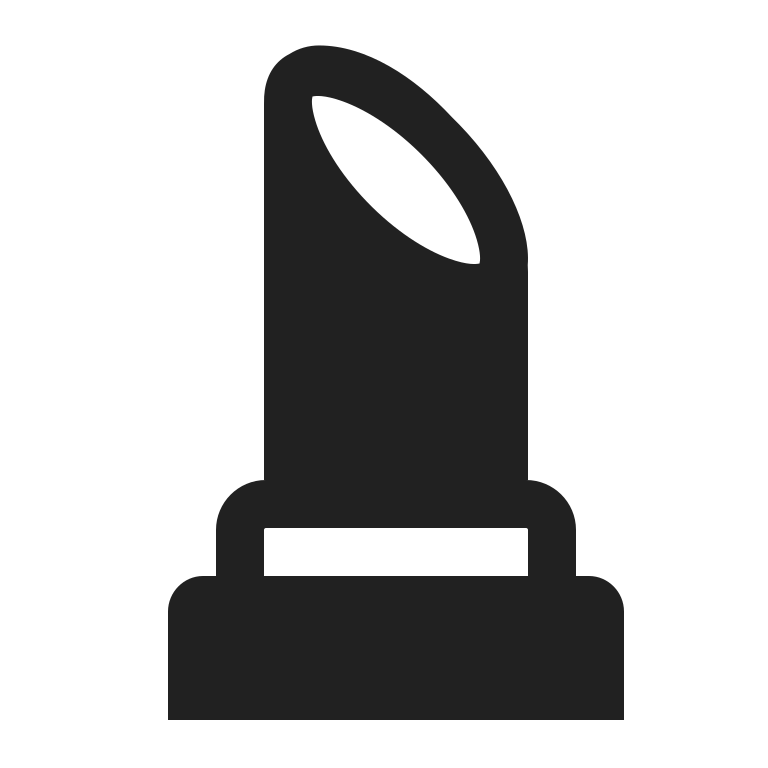
lipstick high contrast